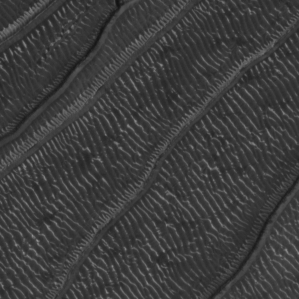
Label: frost